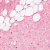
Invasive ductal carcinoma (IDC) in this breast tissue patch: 0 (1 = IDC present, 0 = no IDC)